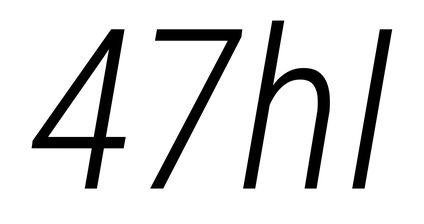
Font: Roboto-Italic_Condensed_Light_Italic